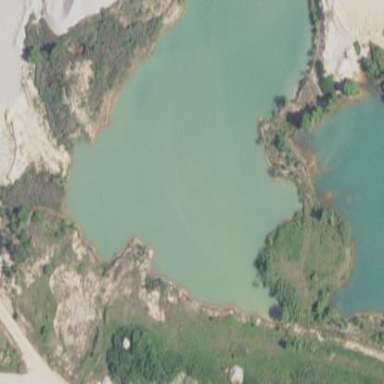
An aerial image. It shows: Pond surrounded by natural water.